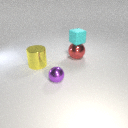
small purple metal sphere to the left of large red metal sphere